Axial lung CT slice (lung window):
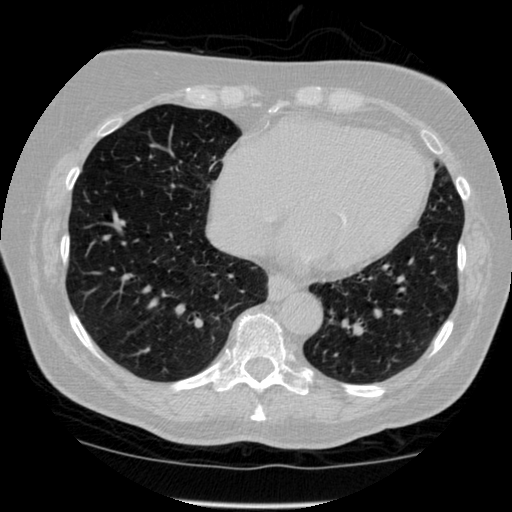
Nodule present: no